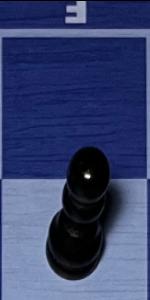
Label: Pawn_Black